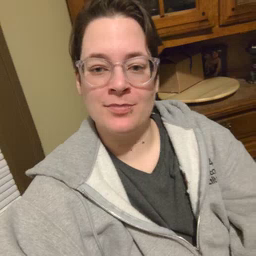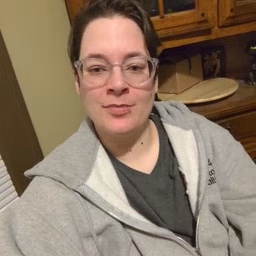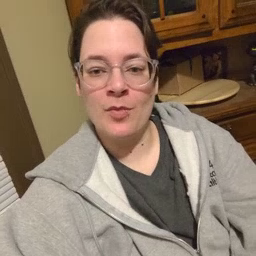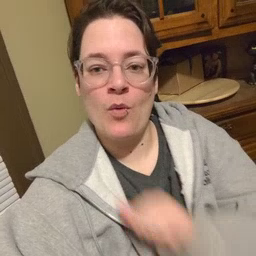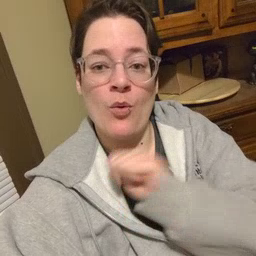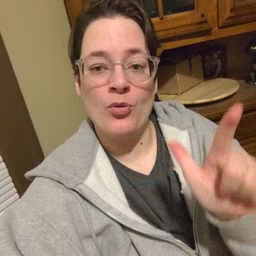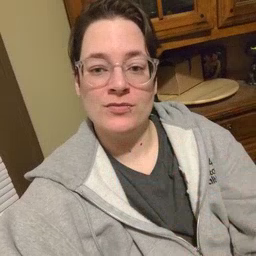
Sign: all